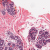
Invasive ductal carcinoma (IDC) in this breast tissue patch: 0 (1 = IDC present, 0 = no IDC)